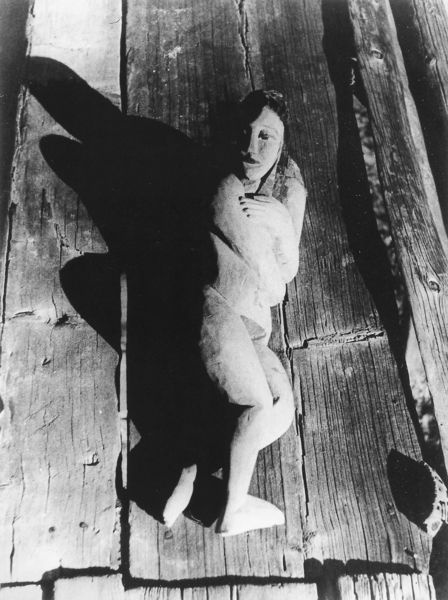
Titel: Liegende auf dem Balkon (?) des Hauses von Ernst Ludwig Kirchner
Künstler: Ernst Ludwig Kirchner
Institution: Wichtrach/ Bern, Galerie Henze und Ketterer
Schlagwörter: akt, fuß, kopf, körper, nackt, schatten, weiß, grob, finger, frau, haar, holz, licht, mund, nase, schwarz, arme, augen, gesicht, blicken, hände, auge, figur, haare, skulptur, statue, beine, bein, füße, liegen, haltung, klein, dielen, balken, bretter, plastik, liegend, nagel, oberschenkel, scham, foto, fotografie, bedeckt, schwarz-weiss, schnitzerei, verschränkt, maserung, verdecken, geschnitzt, holzbalken, geschnitz